Question:
'''
Private Sub pancontrols_Paint(sender As Object, e As PaintEventArgs) Handles pancontrols.Paint
e.Graphics.Clear(Color.Yellow)
Dim borderWidth As Integer = 1
Dim theColor As Color = Color.Gray
ControlPaint.DrawBorder(e.Graphics, e.ClipRectangle, theColor, borderWidth, ButtonBorderStyle.Solid, theColor, borderWidth, ButtonBorderStyle.Solid, theColor, borderWidth, ButtonBorderStyle.Solid, theColor, borderWidth, ButtonBorderStyle.Solid)
MyBase.OnPaint(e)
End Sub
'''
the code is like the above.
When I resize, especially resize to incrase the width, the painted lines are remaining.
Even though I cleared the e.Graphics with solid color, the problem still exist.
Is there any simple way to prevent that?
Thank you!
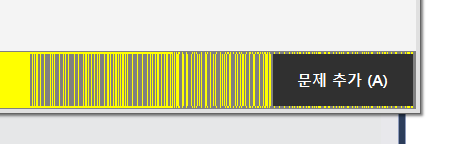
Answer: Try invalidating on the resize event with this in your panel's constructor:
'''
Public Sub New()
Me.DoubleBuffered = True
Me.ResizeRedraw = True
End Sub
'''